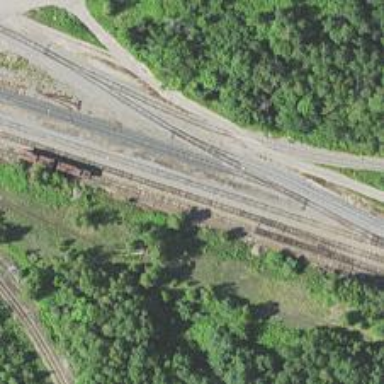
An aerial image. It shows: Railway junction.